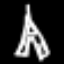
Label: The Eiffel Tower